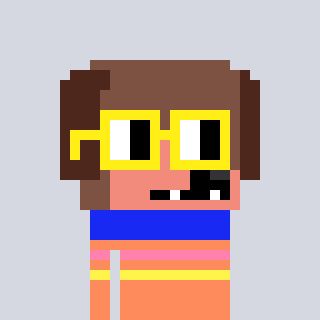
a pixel art character with square yellow glasses, a dog-shaped head and a peachy-colored body on a cool background